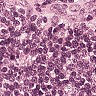
Metastatic tissue present: no